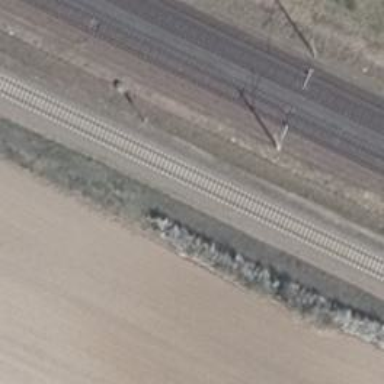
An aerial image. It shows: Railway milestone.